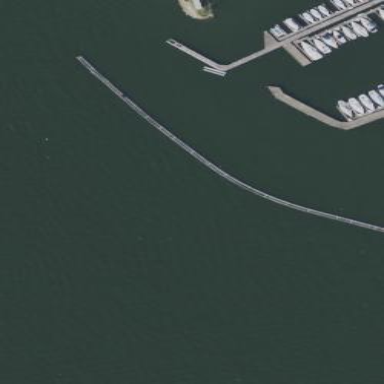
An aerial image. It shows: Breakwater structure.